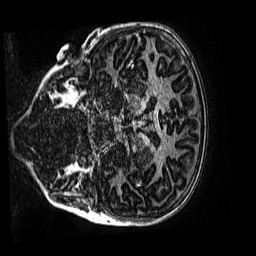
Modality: MP2RAGE
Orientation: coronal
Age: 10
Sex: male
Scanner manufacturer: siemens
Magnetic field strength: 3 T
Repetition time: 4 s
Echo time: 0.00299 s